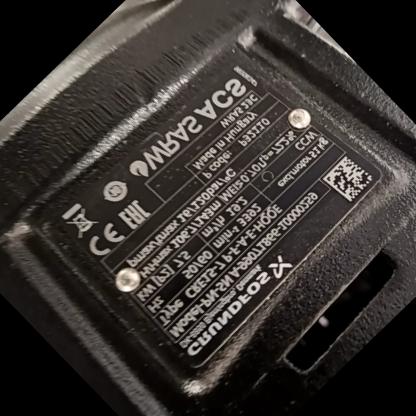
Klasa: tabliczka-znamionowa